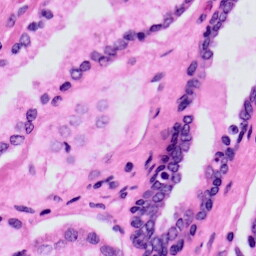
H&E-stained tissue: Prostate